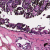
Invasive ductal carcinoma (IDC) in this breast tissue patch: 0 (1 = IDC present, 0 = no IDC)